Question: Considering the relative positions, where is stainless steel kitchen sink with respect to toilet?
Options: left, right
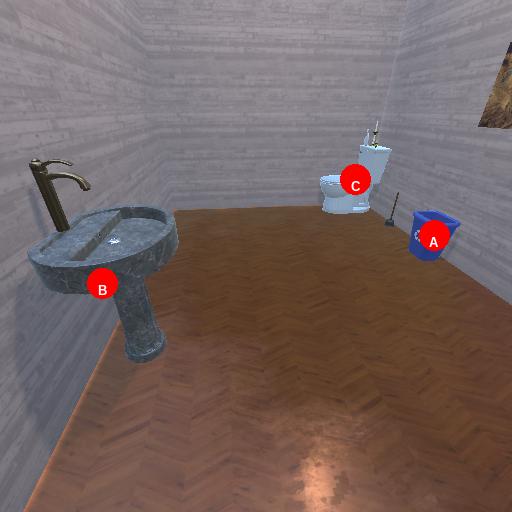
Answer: left